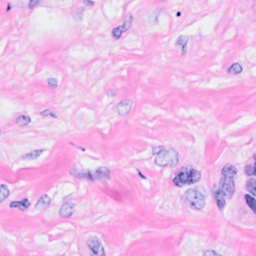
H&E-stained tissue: Breast